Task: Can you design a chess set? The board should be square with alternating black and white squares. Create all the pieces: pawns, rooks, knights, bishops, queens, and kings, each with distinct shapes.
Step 687:
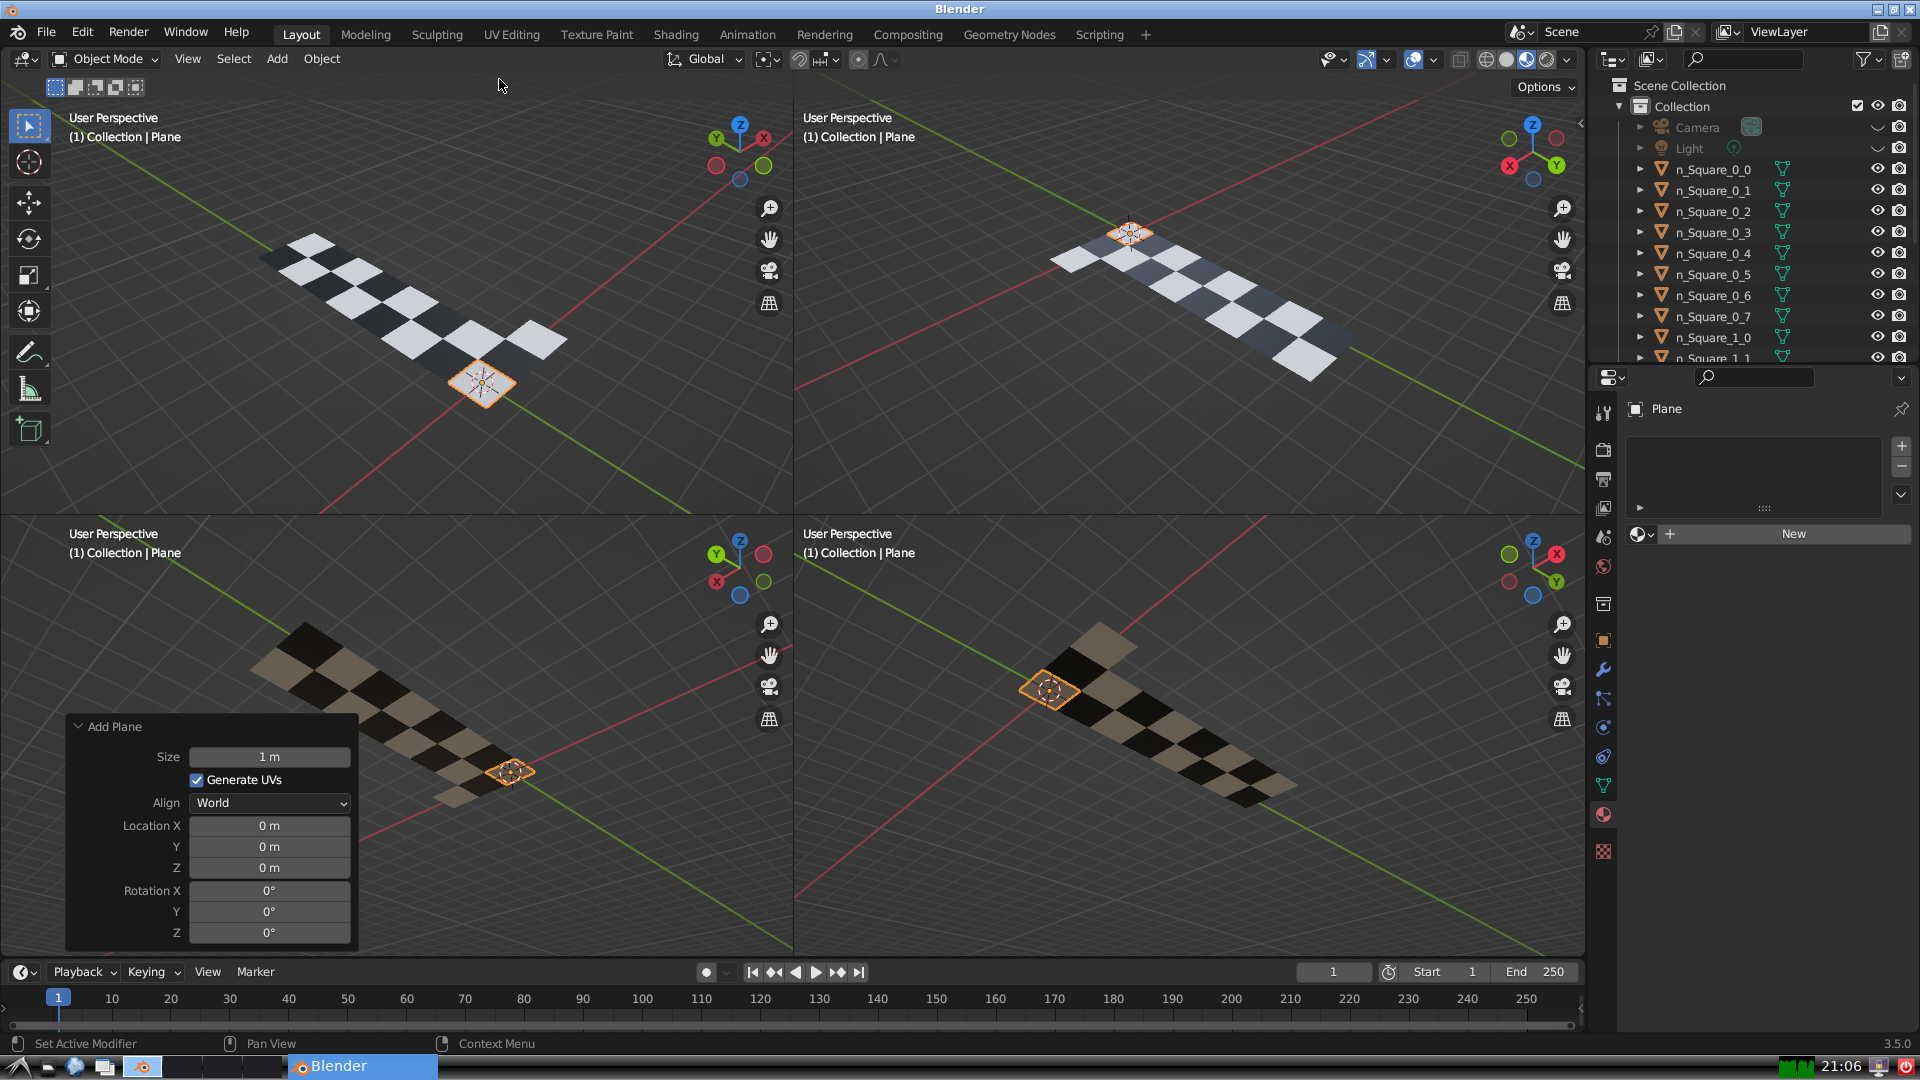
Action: {"mouse_move": [270, 758]}